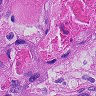
Metastatic tissue present: yes